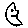
Label: moon